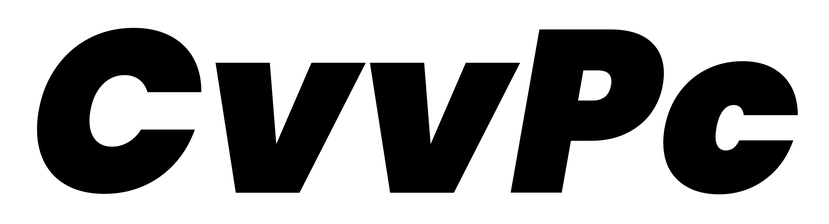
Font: Poppins-BlackItalic